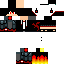
A male human skin with dark skin, wearing brown long hair dressed in a blue hoodie and black pants, featuring a closed mouth.